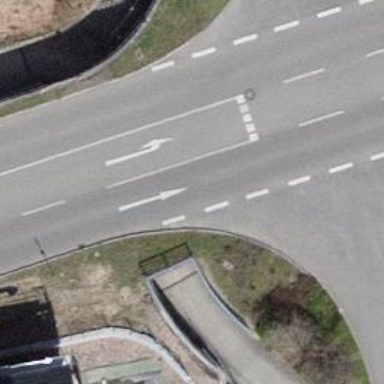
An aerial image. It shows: Asphalt road at the secondary link level.